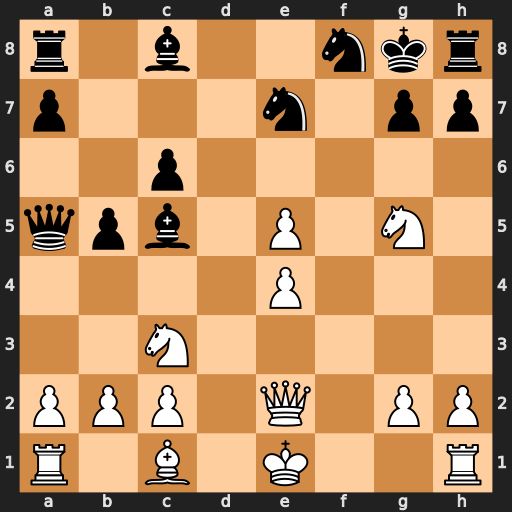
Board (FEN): r1b2nkr/p3n1pp/2p5/qpb1P1N1/4P3/2N5/PPP1Q1PP/R1B1K2R
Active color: w
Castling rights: KQ
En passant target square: -
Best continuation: Qf3 Be6 Rf1 Neg6 Nxe6